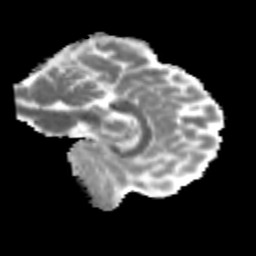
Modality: MD
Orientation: sagittal
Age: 21
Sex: male
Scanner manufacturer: siemens
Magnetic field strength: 3 T
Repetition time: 3.5 s
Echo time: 0.125 s